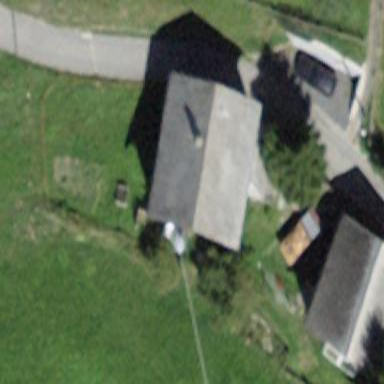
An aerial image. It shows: Detached building.